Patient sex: M
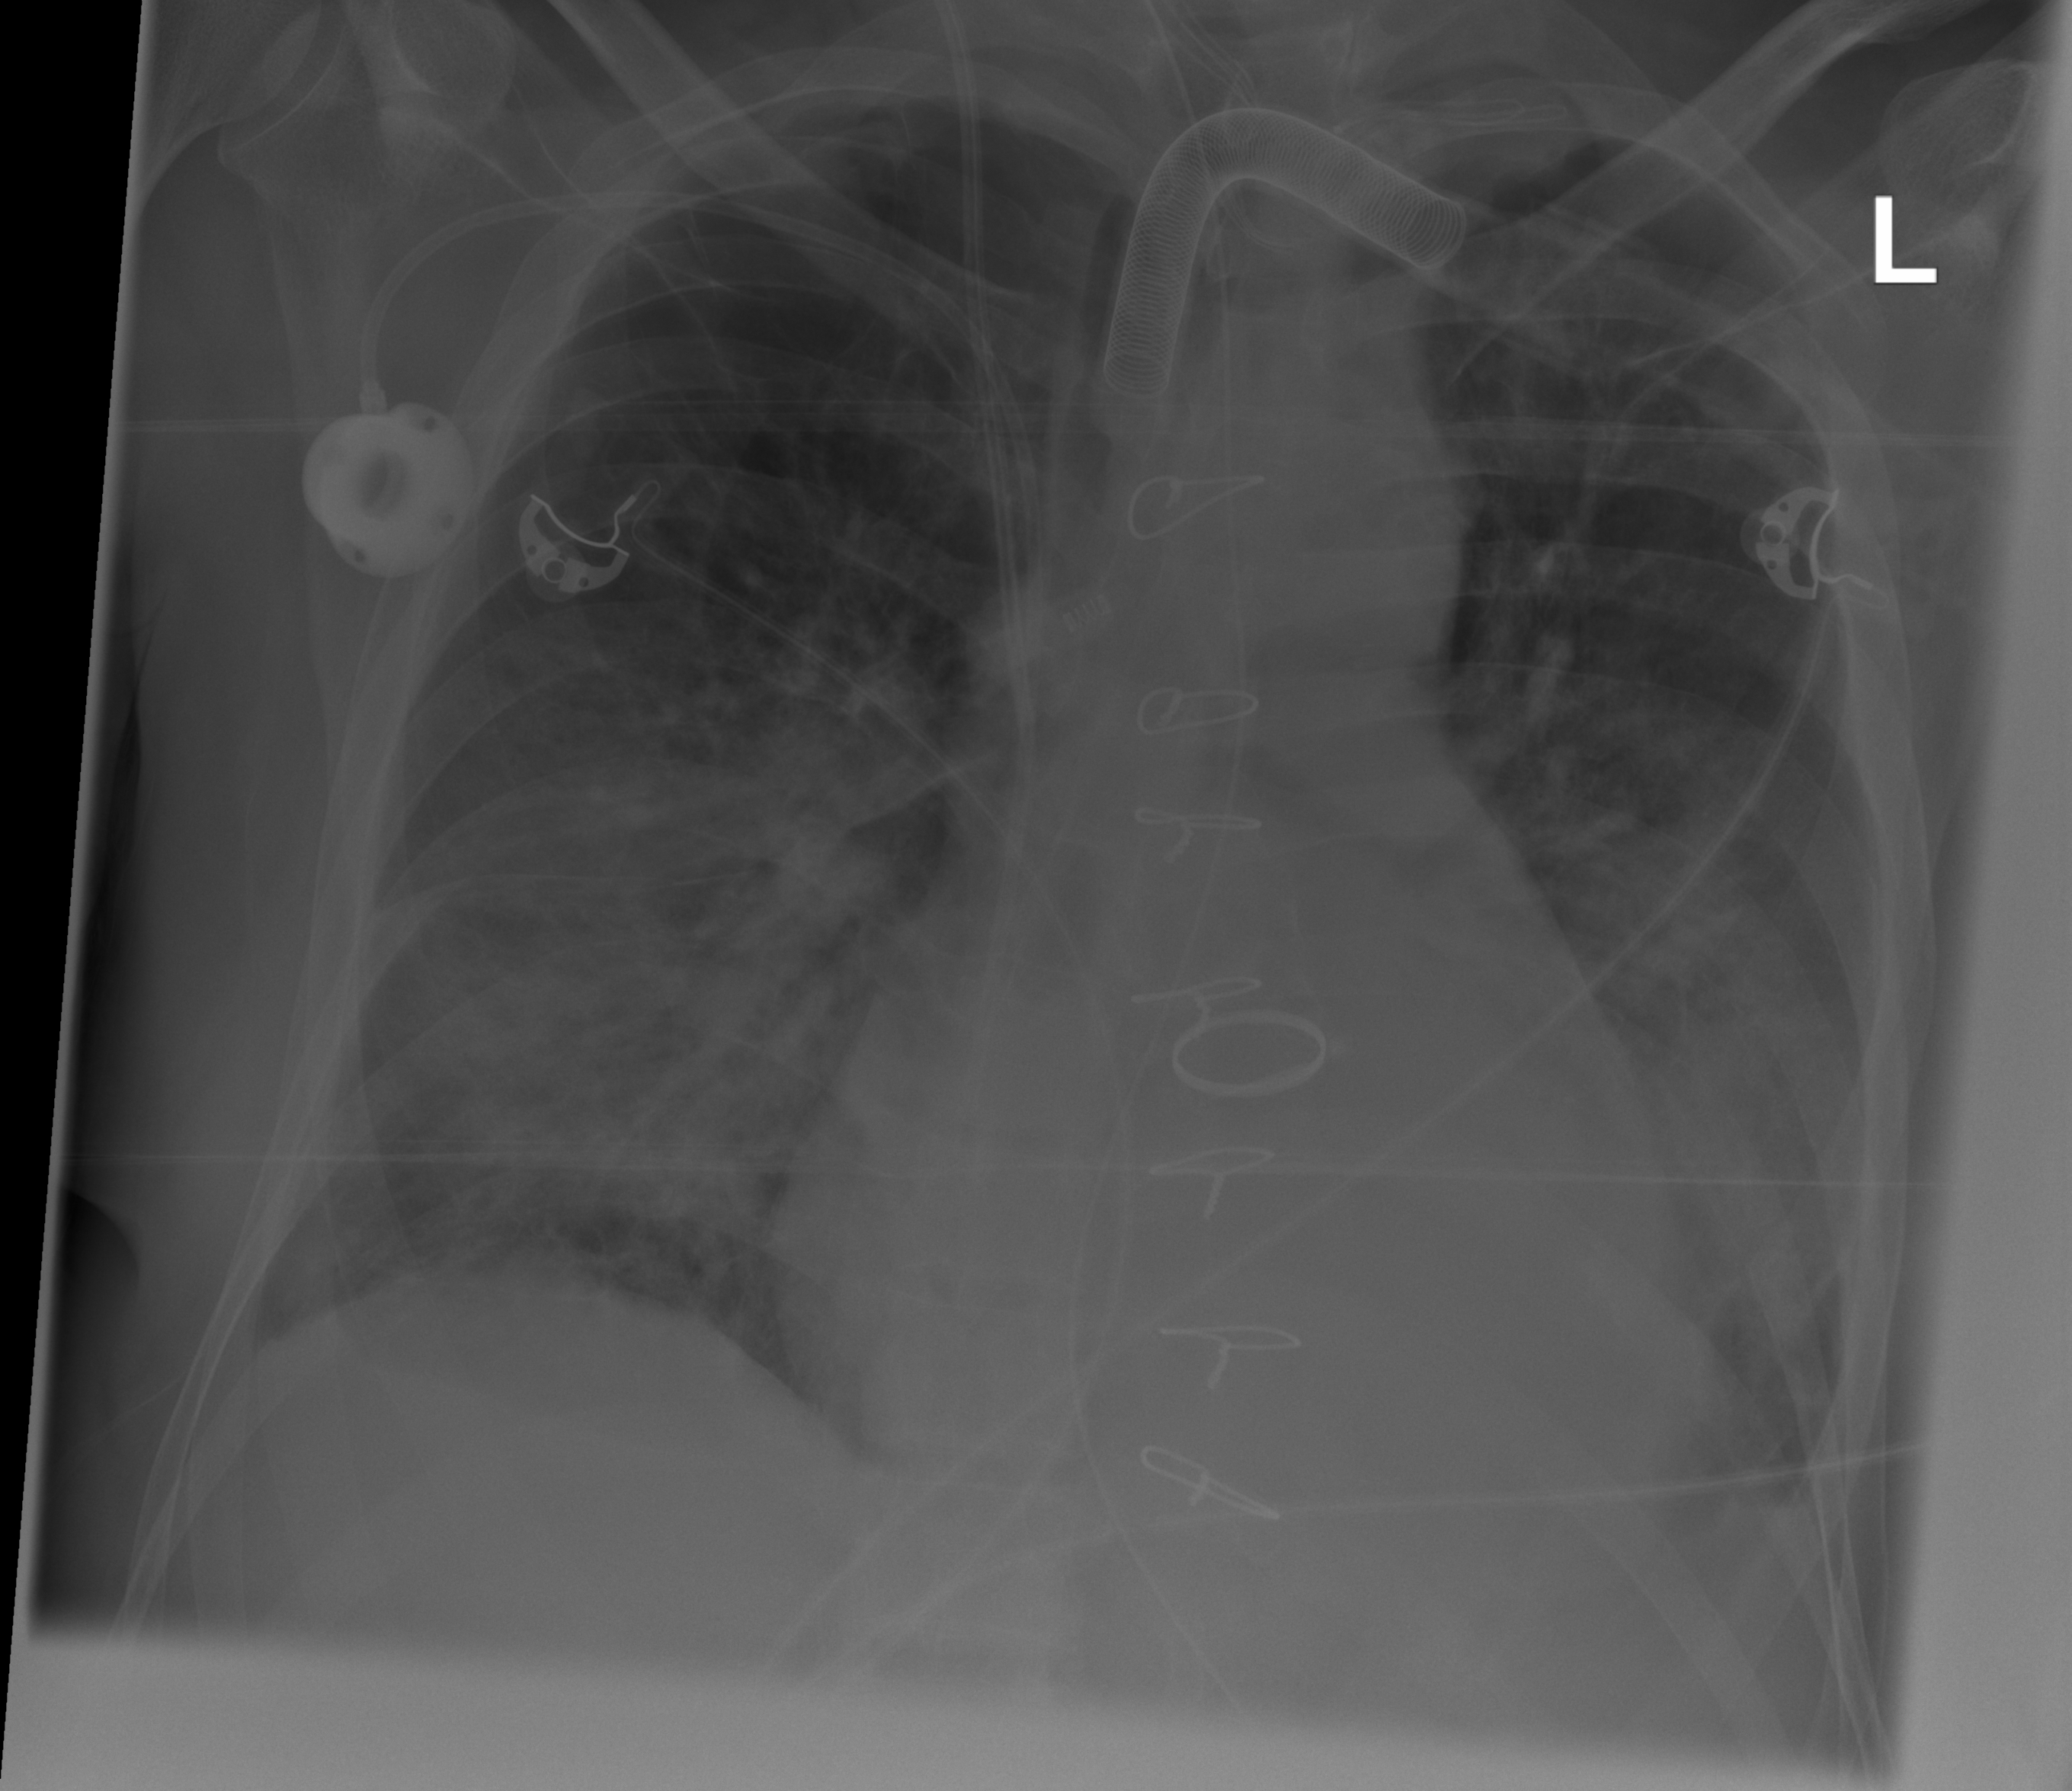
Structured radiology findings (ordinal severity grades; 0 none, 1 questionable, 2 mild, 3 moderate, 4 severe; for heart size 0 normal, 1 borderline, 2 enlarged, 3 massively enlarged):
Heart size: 2
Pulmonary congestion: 2
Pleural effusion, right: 2
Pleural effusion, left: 2
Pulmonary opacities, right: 2
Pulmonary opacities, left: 2
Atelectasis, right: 2
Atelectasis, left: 2